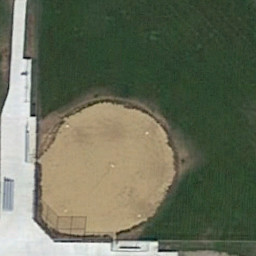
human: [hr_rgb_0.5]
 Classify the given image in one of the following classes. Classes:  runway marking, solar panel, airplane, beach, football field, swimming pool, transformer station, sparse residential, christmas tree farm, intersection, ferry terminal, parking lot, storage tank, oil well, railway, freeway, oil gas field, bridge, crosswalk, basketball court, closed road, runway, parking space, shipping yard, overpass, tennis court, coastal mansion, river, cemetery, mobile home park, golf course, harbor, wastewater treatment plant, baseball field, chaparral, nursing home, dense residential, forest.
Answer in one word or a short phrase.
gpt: baseball field